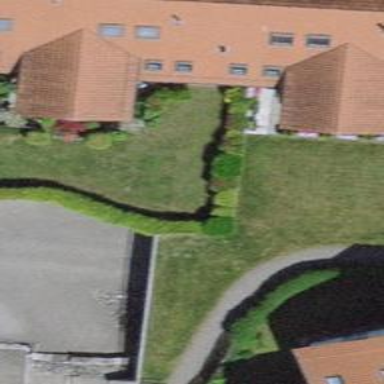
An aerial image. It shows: Hedge acting as barrier.